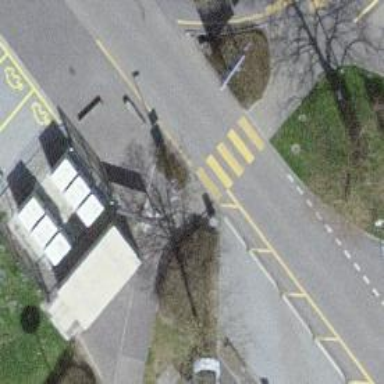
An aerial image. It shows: Marked crossing on the road.